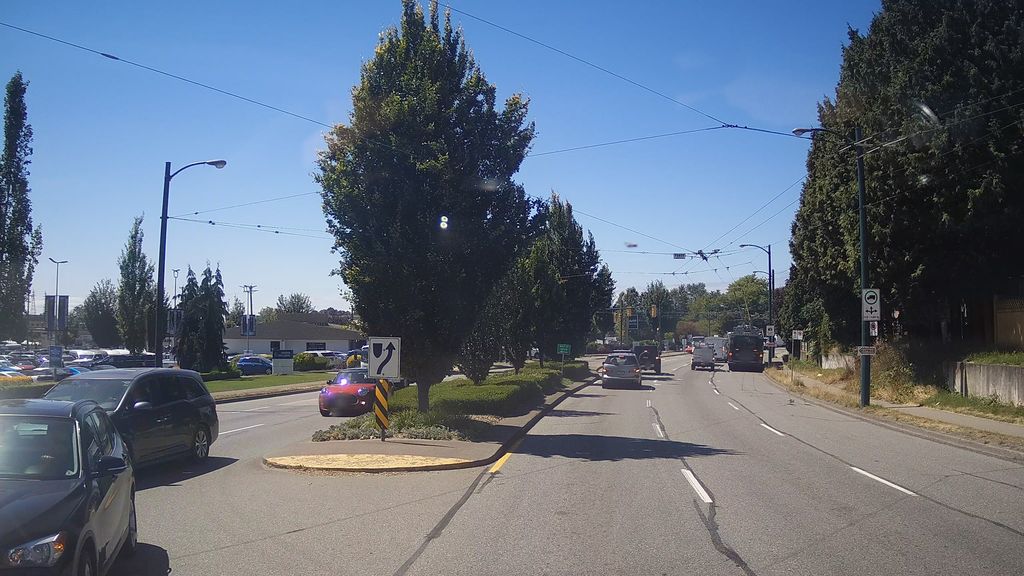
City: vancouver